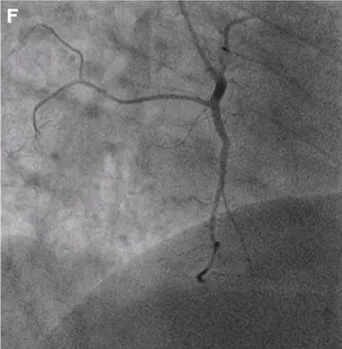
RCA. RAO.
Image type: radiology (x_ray)